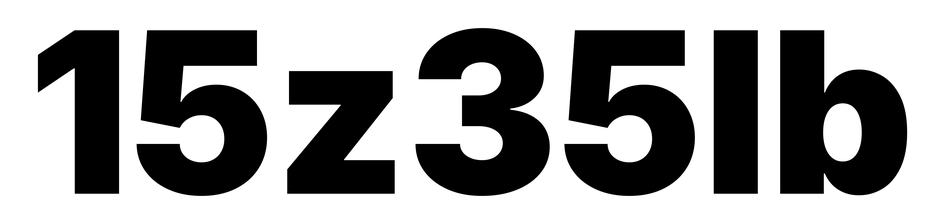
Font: Inter_Black